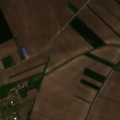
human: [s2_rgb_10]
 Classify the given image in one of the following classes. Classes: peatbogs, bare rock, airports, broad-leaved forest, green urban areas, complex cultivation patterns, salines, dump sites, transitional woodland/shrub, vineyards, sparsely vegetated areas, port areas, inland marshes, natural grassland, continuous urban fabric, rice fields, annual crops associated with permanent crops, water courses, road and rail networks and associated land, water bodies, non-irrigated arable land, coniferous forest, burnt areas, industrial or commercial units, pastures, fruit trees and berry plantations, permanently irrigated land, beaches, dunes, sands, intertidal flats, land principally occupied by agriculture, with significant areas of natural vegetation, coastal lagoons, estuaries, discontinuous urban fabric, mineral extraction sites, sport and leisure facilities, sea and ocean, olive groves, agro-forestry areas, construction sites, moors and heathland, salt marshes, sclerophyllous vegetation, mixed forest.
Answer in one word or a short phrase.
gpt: discontinuous urban fabric, non-irrigated arable land